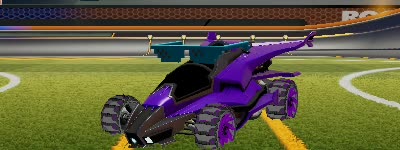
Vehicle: aftershock